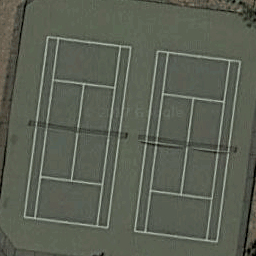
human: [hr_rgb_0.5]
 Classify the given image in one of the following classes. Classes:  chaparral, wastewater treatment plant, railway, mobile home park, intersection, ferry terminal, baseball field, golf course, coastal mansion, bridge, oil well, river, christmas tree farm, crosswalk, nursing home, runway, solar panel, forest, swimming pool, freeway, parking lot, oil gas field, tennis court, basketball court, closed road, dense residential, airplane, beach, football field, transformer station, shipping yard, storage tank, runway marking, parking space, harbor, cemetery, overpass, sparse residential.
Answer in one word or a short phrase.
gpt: tennis court